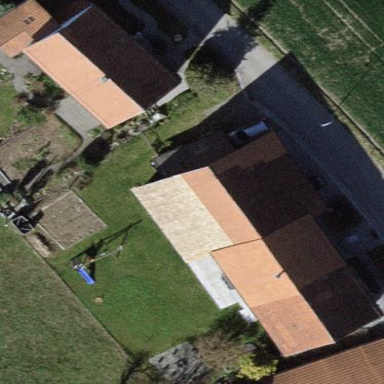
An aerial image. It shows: Farm building with gabled roof.